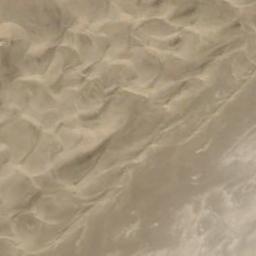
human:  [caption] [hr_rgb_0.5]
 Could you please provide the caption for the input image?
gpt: The desert is full of white sand .

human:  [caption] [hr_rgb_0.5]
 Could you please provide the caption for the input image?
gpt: This is a yellow desert with wavy stripes .

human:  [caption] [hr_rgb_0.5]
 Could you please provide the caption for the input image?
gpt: The color of this desert is orange .

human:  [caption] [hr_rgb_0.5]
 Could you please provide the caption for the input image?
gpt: The desert has yellow sand and some trellis dunes .

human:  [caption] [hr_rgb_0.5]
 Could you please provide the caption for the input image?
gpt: A sandy desert with many dunes .